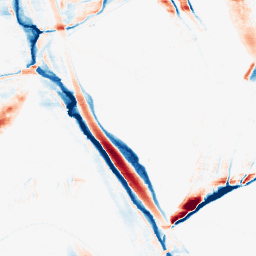
Category: morphological
Decomposition family: morphological_ellipse
Decomposition parameters: operation: average
width: 5
height: 30
Upsampling method: quintic
Upsampling parameters: scale: 2
Upsampling scale: 2